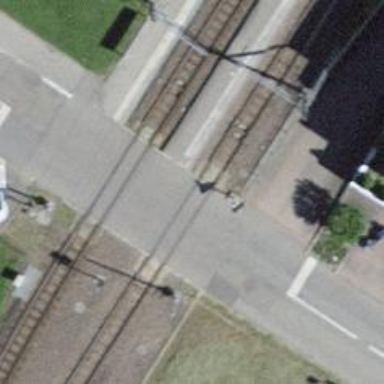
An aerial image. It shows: Railway level crossing.